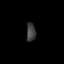
Tissue: lung
Cell type: Smooth muscle cells
Senescence score: 0.5587
Nuclear area (px): 166
Mean DAPI intensity: 63.217